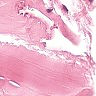
Metastatic tissue present: no